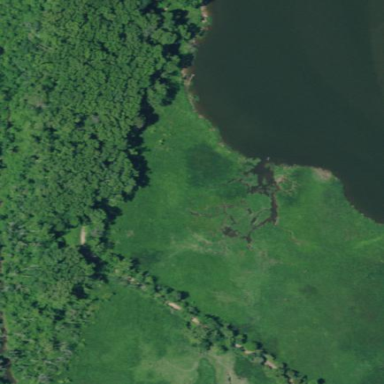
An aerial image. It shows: Marsh wetland.